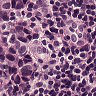
Metastatic tissue present: yes